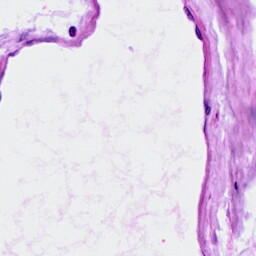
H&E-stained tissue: Ovarian